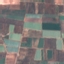
Land use / land cover class: PermanentCrop